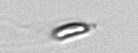
Label: Chrysochromulina